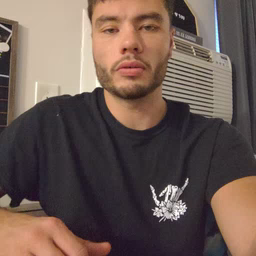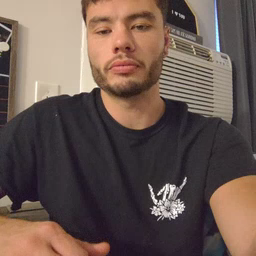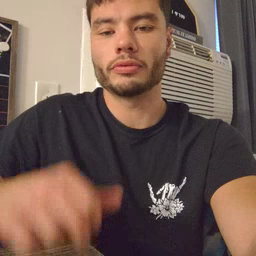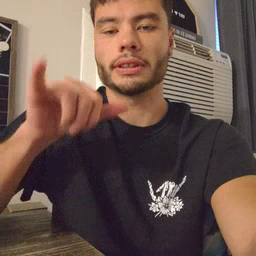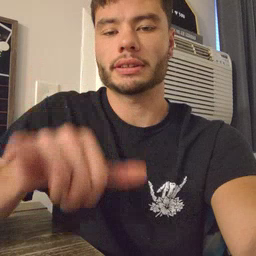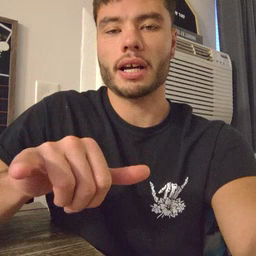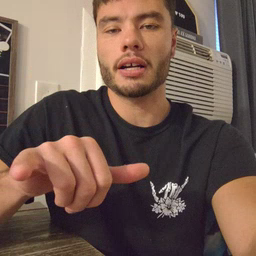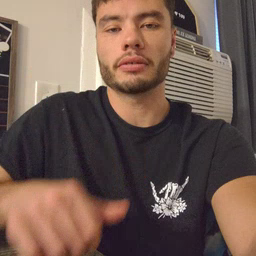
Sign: stay